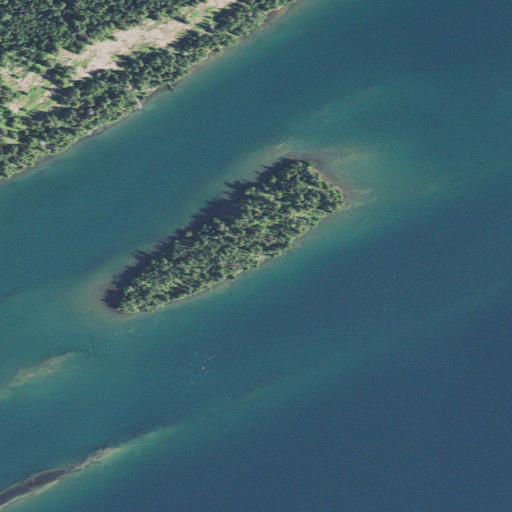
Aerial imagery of island in Michigan named Savage Island containing open water, grassland, evergreen forest, herbaceous wetlands, and woody wetlands